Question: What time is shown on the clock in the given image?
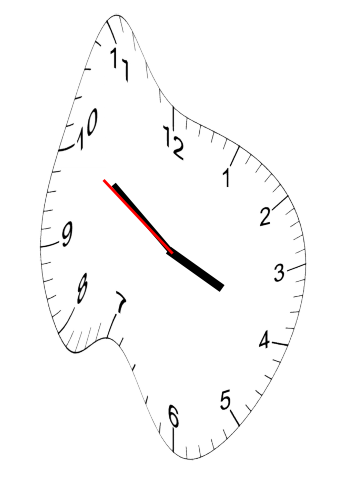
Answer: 03:50:50